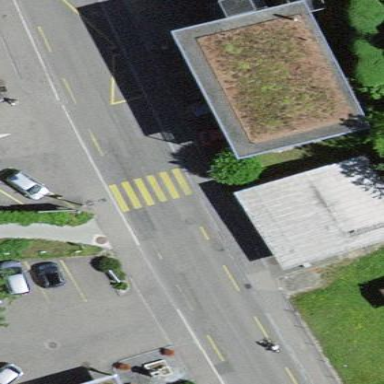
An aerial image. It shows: Garage building.